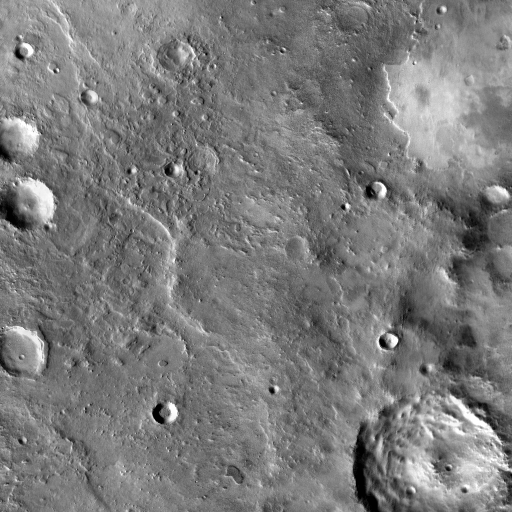
Crater classes present: Background, Other, Buried